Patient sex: M
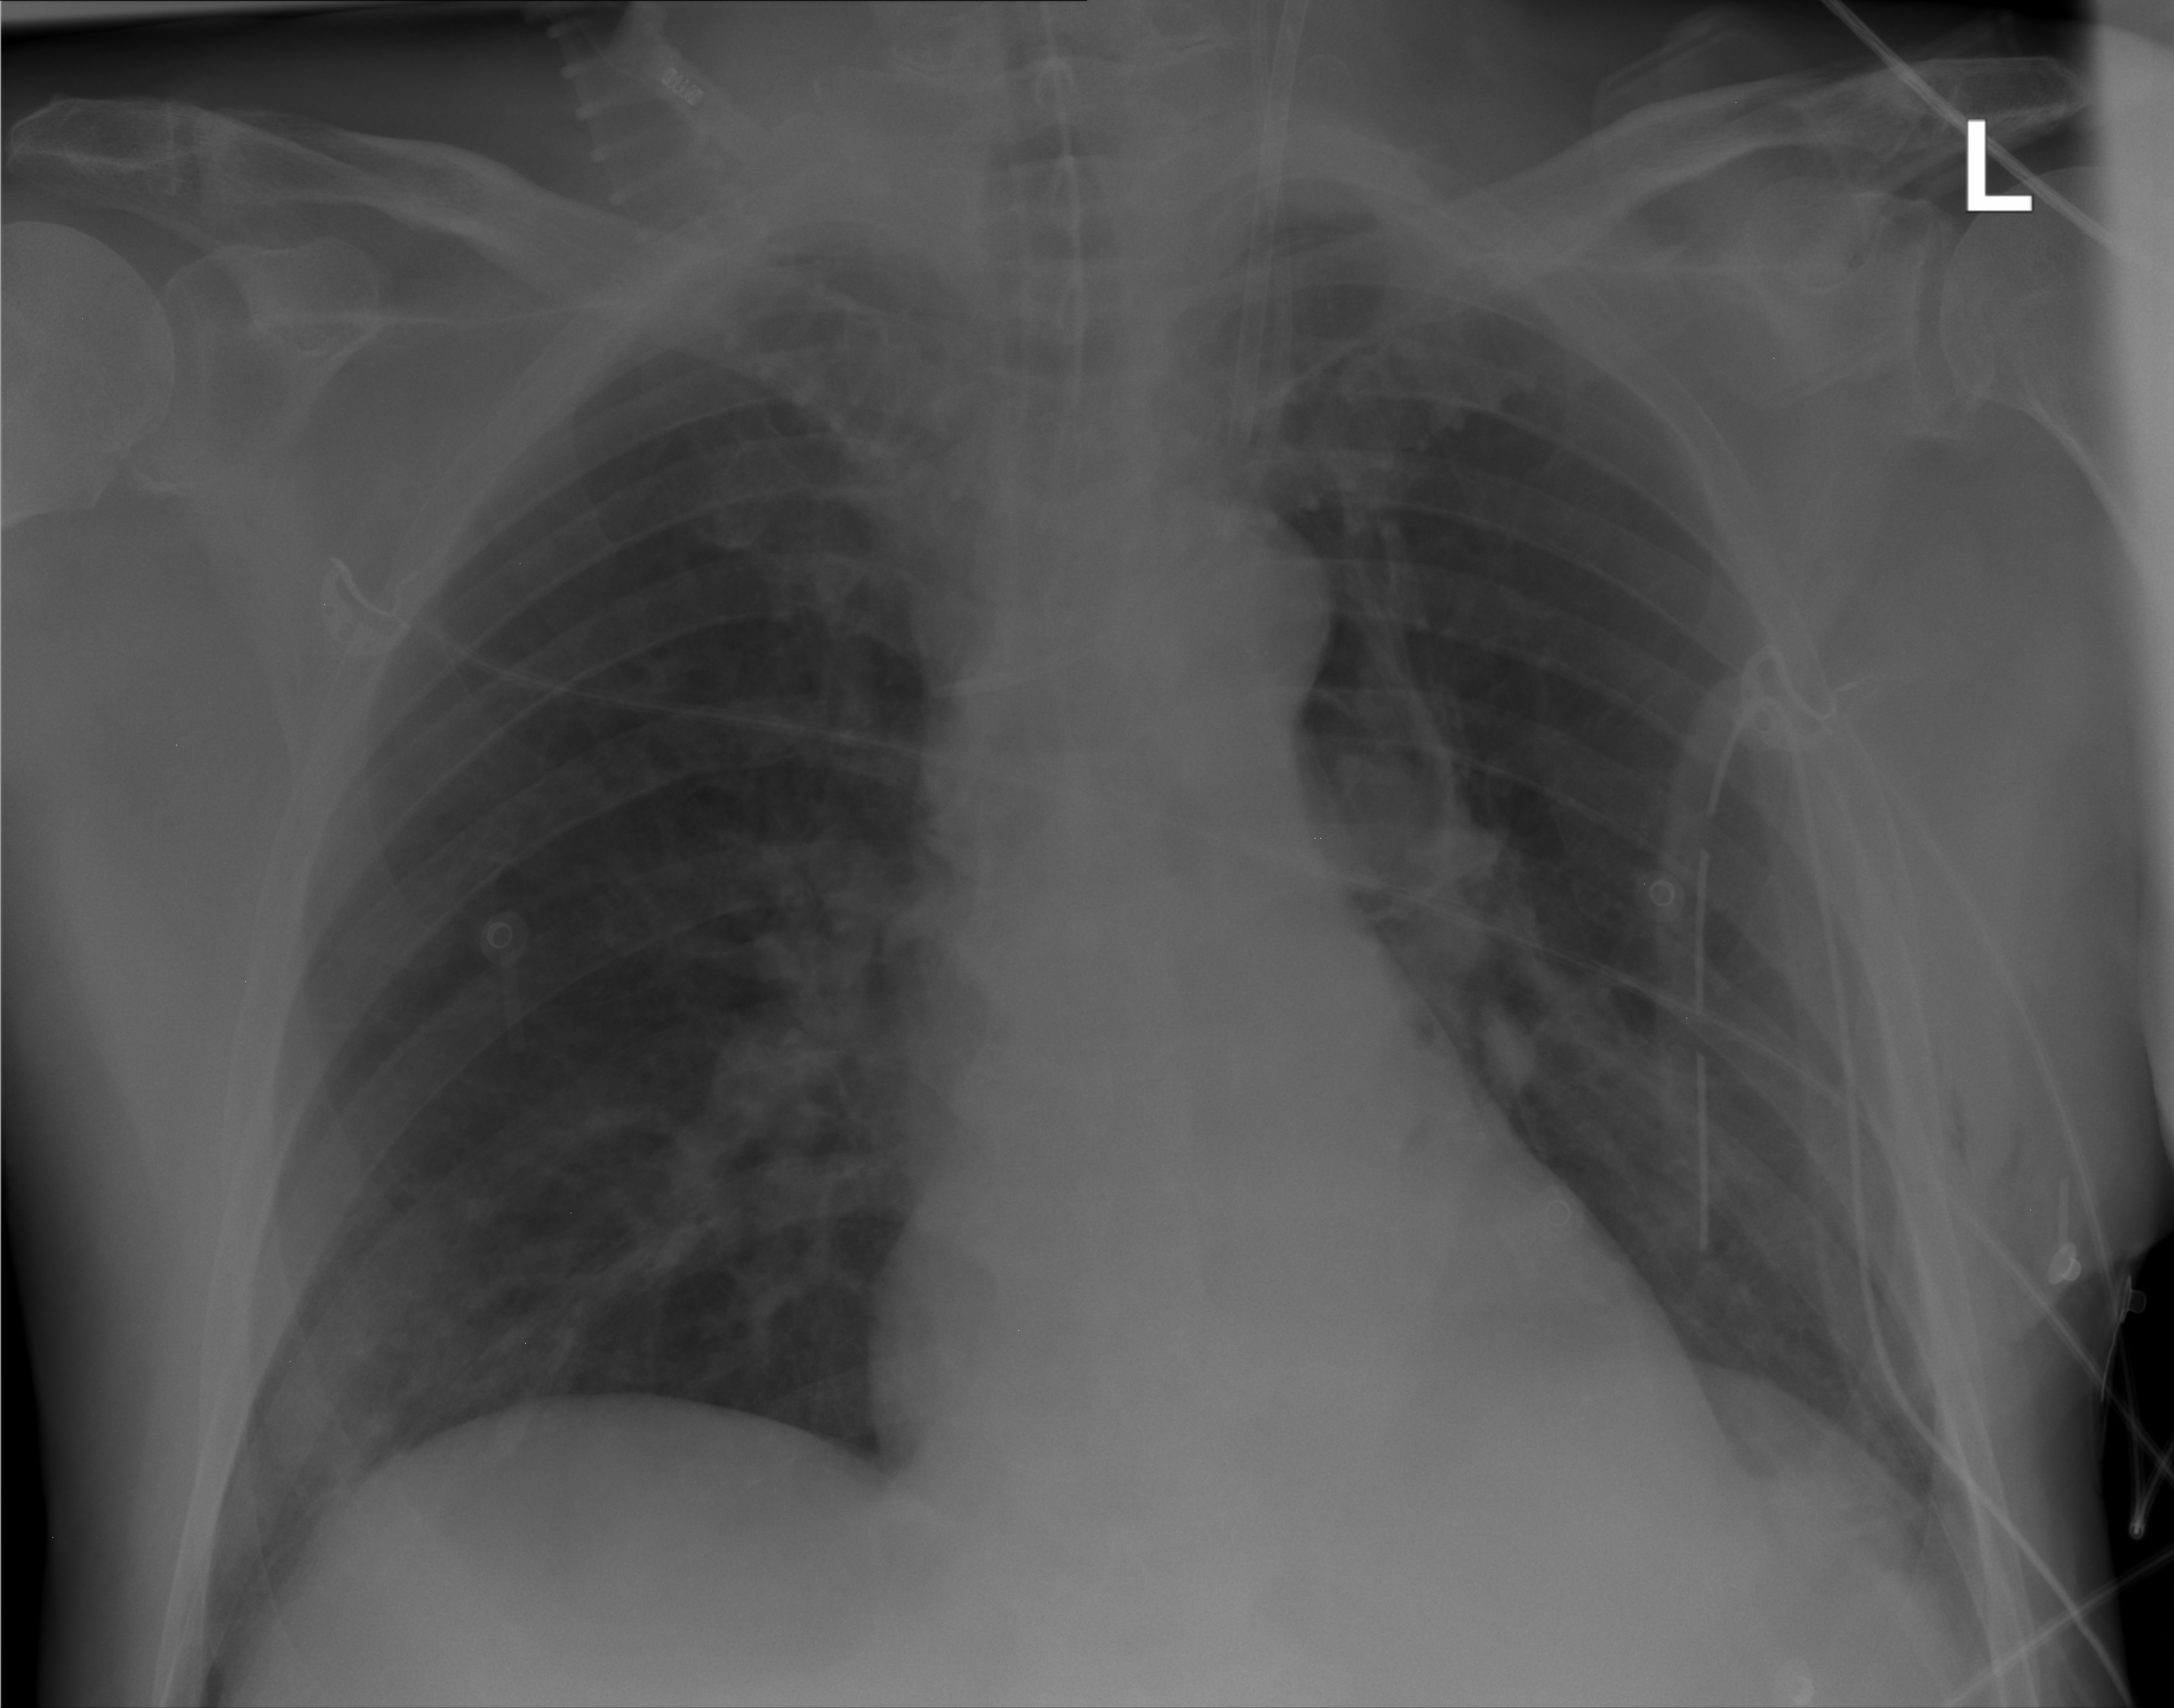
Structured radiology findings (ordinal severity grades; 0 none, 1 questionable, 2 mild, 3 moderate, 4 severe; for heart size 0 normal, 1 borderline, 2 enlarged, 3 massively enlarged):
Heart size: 0
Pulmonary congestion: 0
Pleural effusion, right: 0
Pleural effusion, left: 2
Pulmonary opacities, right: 0
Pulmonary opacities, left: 0
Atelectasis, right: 2
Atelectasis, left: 2